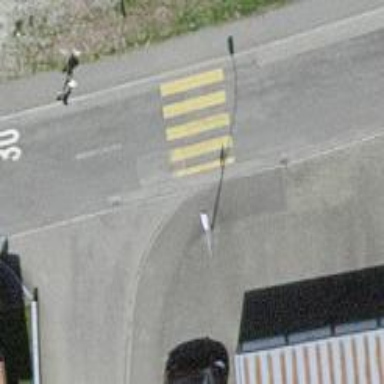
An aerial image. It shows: Uncontrolled zebra crossing on the road.